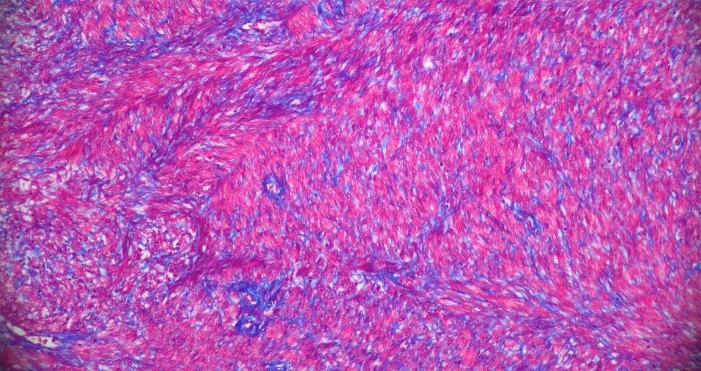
Histopathologic results of excisional biopsy highlighting tissue distinction. 200x, Masson's Trichrome. The smooth muscle sarcoplasm is red, perivascular and stromal mesenchymal cells are blue.
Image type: pathology (masson_trichrome)